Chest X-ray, PA view. Patient: 74 years old, sex M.
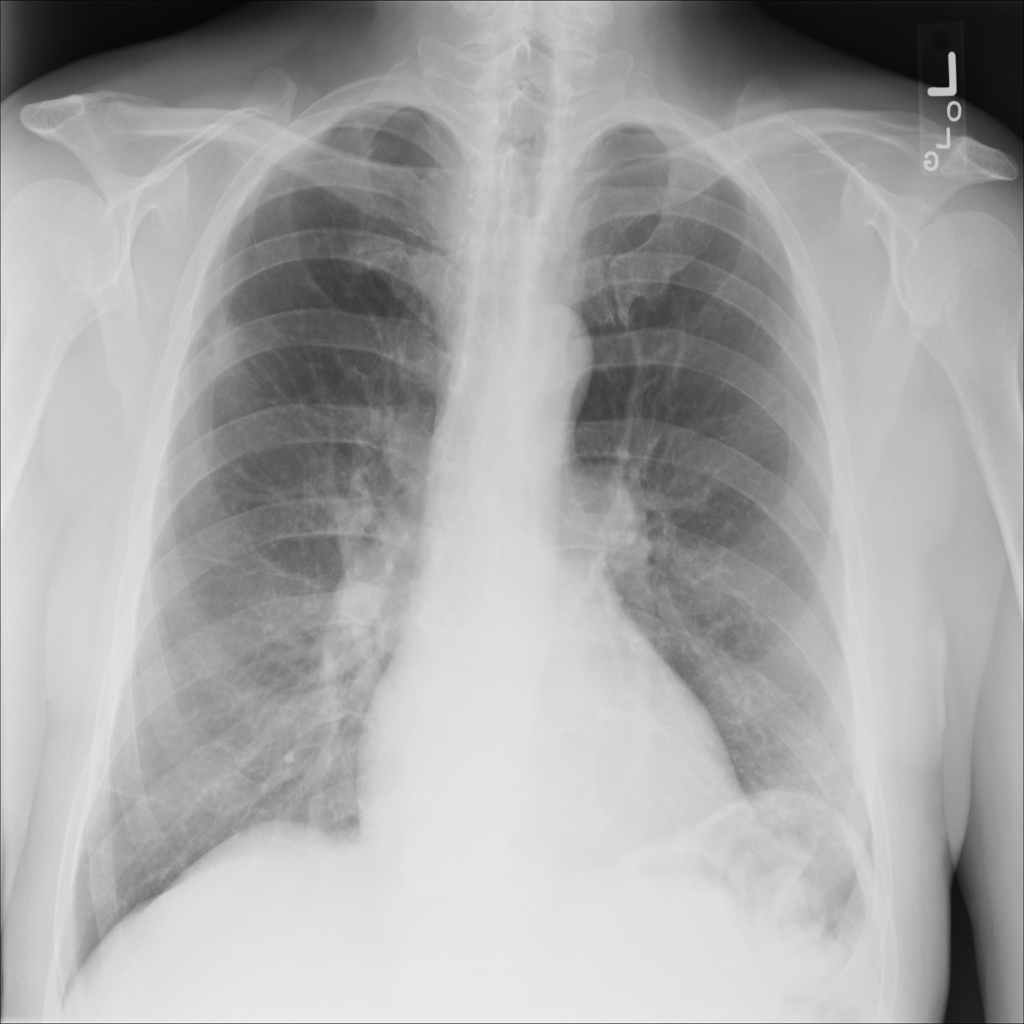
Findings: Fibrosis, Infiltration